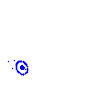
Particle: kaon